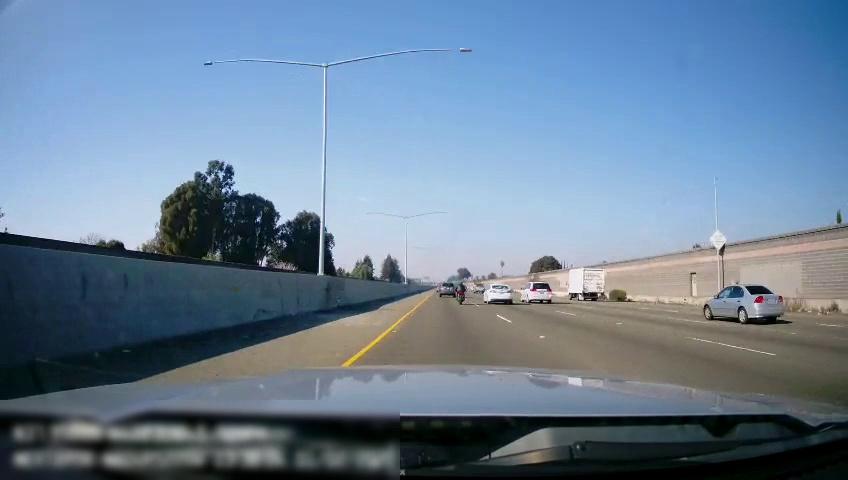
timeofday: Day
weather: Sunny
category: Drivable Space
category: Vehicles | Car
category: Vehicles | Truck
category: Vehicles | Car
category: Vehicles | Car
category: Vehicles | Car
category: Vehicles | SUV
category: Motorbikes
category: Lanes | Current Lane
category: Lanes | Alternate Lane
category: Lanes | Alternate Lane
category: Lanes | Alternate Lane
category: Lanes | Current Lane
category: Traffic | Signs